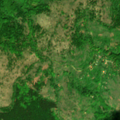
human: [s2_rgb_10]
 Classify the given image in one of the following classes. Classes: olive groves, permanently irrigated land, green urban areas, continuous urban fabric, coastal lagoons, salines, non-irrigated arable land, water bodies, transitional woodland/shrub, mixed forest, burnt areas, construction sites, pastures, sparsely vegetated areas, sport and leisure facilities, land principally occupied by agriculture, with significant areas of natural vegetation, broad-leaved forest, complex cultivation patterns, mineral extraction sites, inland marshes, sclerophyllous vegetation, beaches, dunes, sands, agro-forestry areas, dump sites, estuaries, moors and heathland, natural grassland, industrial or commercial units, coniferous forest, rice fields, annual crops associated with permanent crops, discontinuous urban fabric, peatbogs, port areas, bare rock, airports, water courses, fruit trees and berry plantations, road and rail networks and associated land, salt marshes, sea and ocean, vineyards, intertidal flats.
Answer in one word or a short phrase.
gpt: broad-leaved forest, natural grassland, transitional woodland/shrub